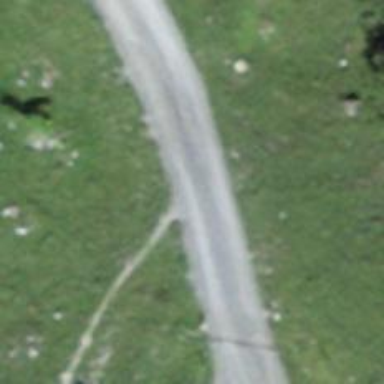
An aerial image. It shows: Gravel track with grade 2 quality.